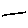
Label: line